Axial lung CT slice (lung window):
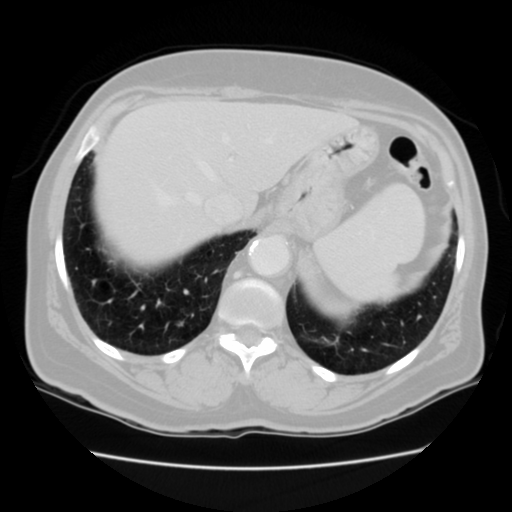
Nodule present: no